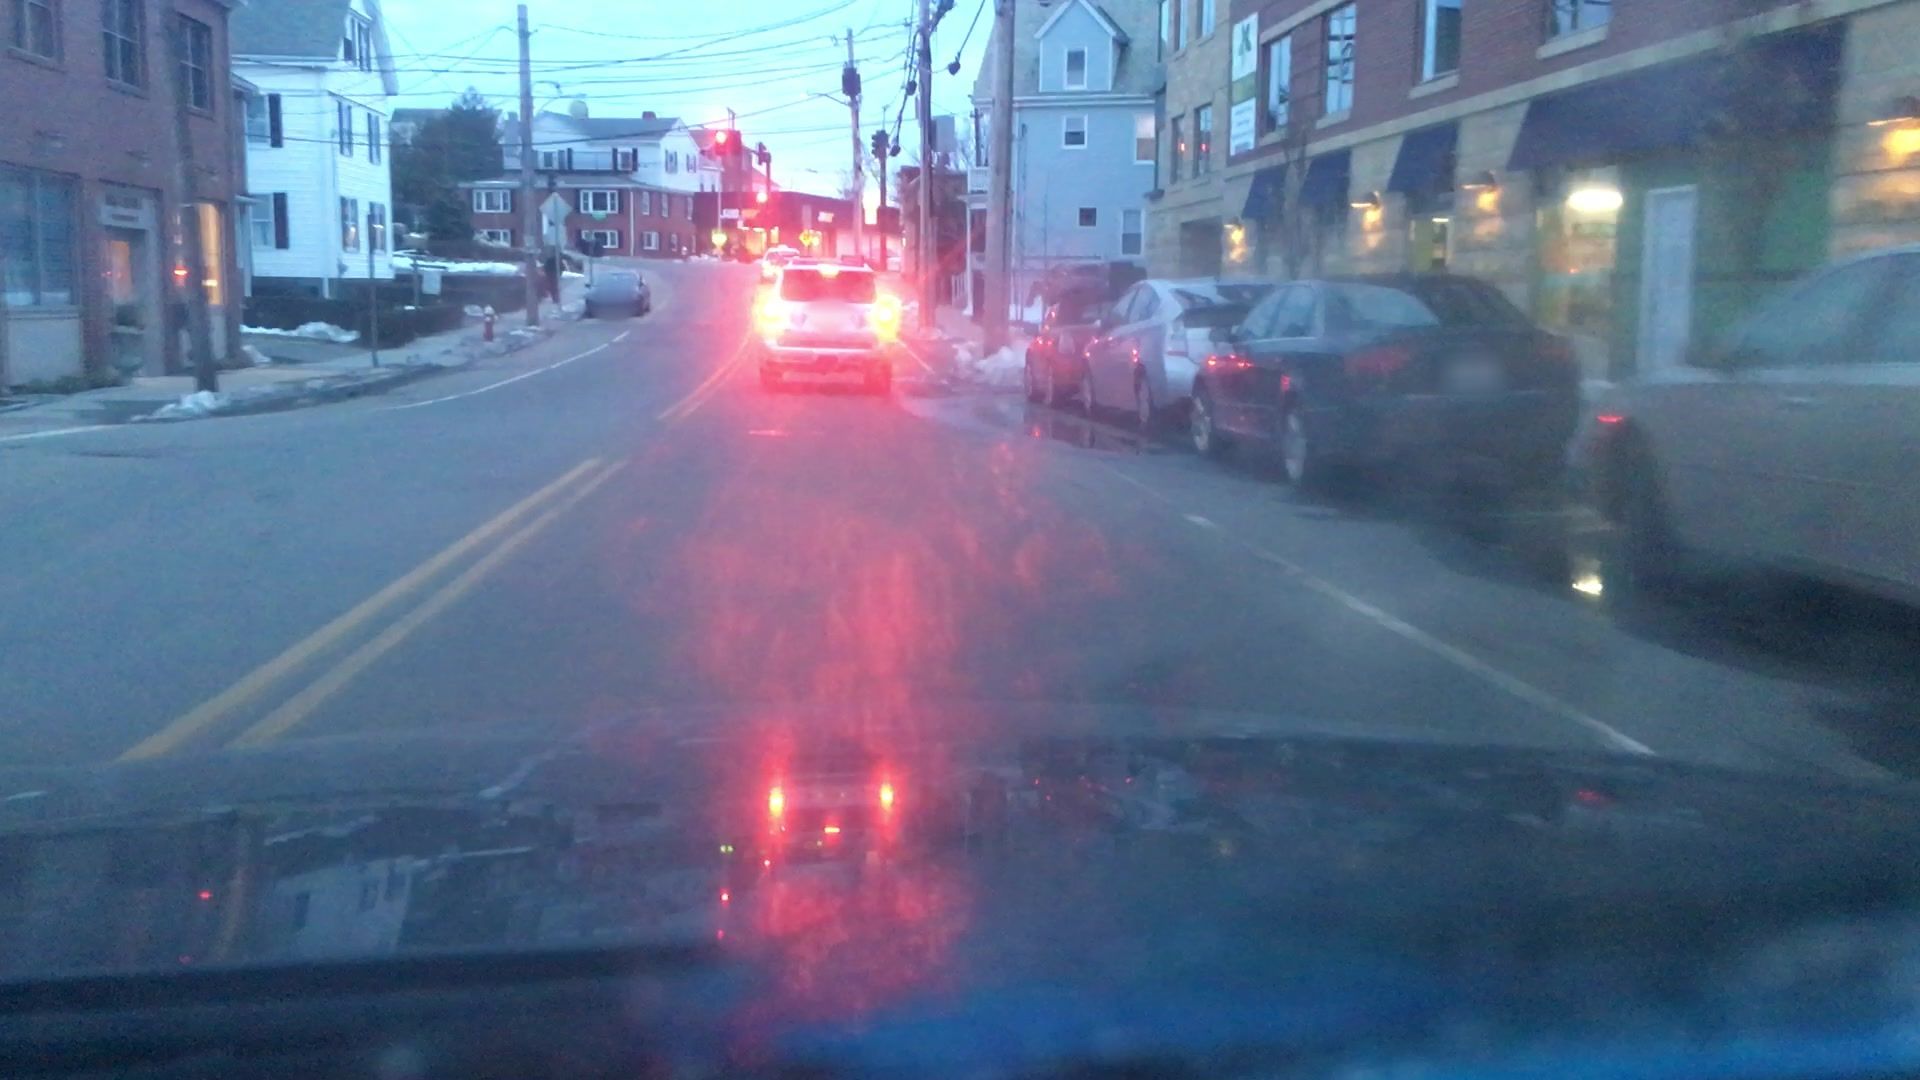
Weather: snowy
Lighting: dusk/dawn
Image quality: slightly poor
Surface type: driving surface
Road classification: footway
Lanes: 2
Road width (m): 15.2
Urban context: urban centre
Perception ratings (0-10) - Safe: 1.38, Lively: 6.87, Beautiful: 1.84, Boring: 5.01, Depressing: 6.85, Wealthy: 4.5